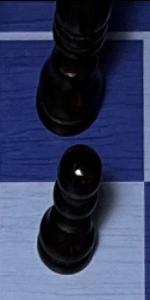
Label: Pawn_Black